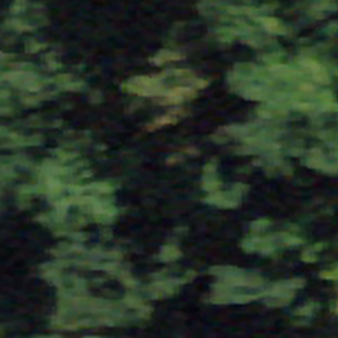
Label: other